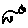
Label: cat